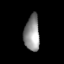
Tissue: lung
Cell type: Fibroblasts
Senescence score: 0.5428
Nuclear area (px): 538
Mean DAPI intensity: 144.667